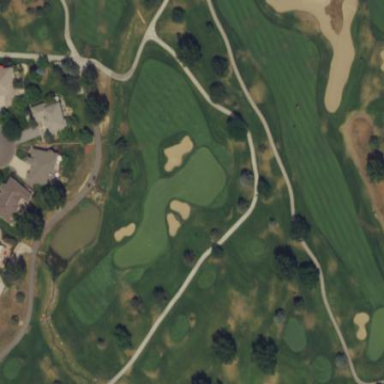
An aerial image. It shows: Golf fairway surrounded by grass.